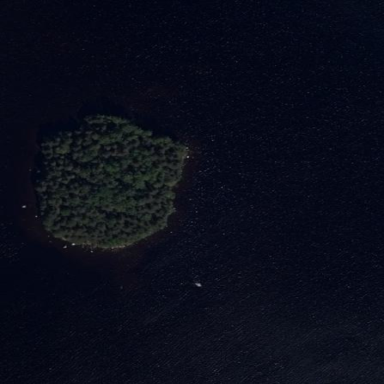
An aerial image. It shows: Islet covered in needle-leaved woodland.